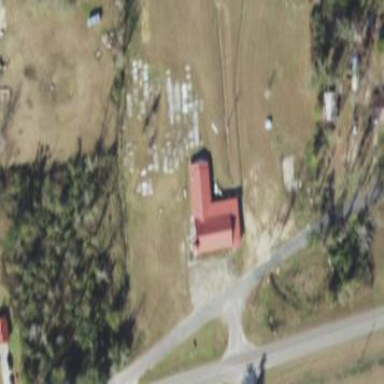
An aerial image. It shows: Grave yard.